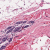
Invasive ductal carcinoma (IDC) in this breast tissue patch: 0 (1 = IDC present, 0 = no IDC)